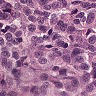
Metastatic tissue present: yes